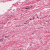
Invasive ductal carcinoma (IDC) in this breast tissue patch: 0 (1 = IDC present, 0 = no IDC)